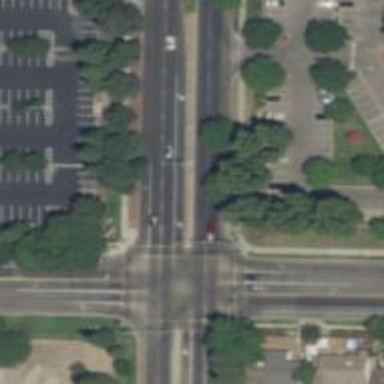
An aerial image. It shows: Crossing with line markings on the road.